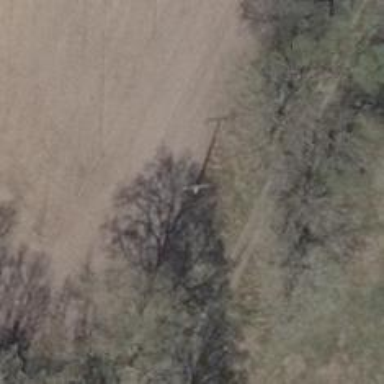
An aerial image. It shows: Minor power line with 3 cables.